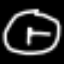
Label: clock